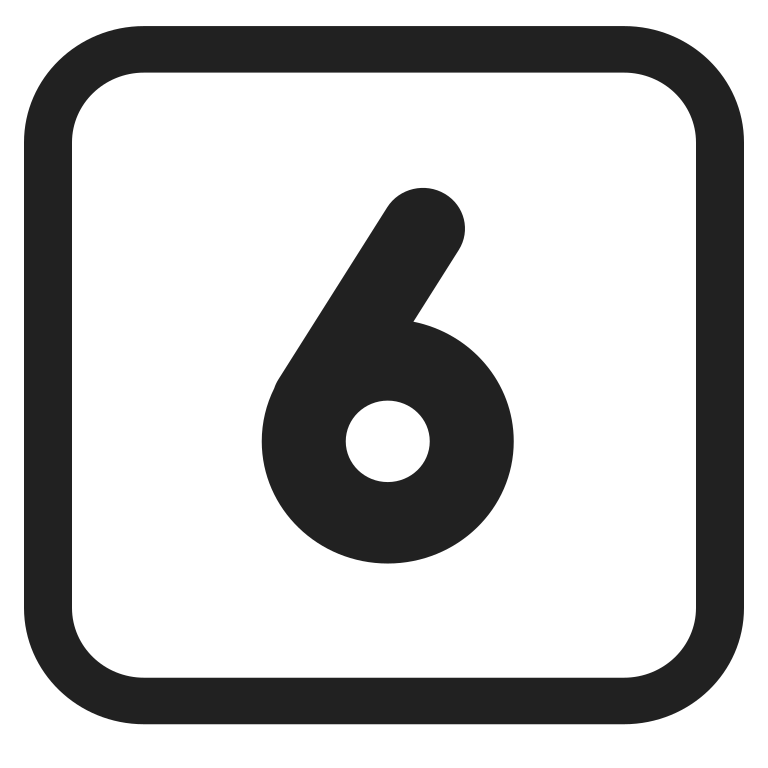
keycap 6 high contrast